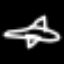
Label: airplane